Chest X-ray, AP view. Patient: 65 years old, sex M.
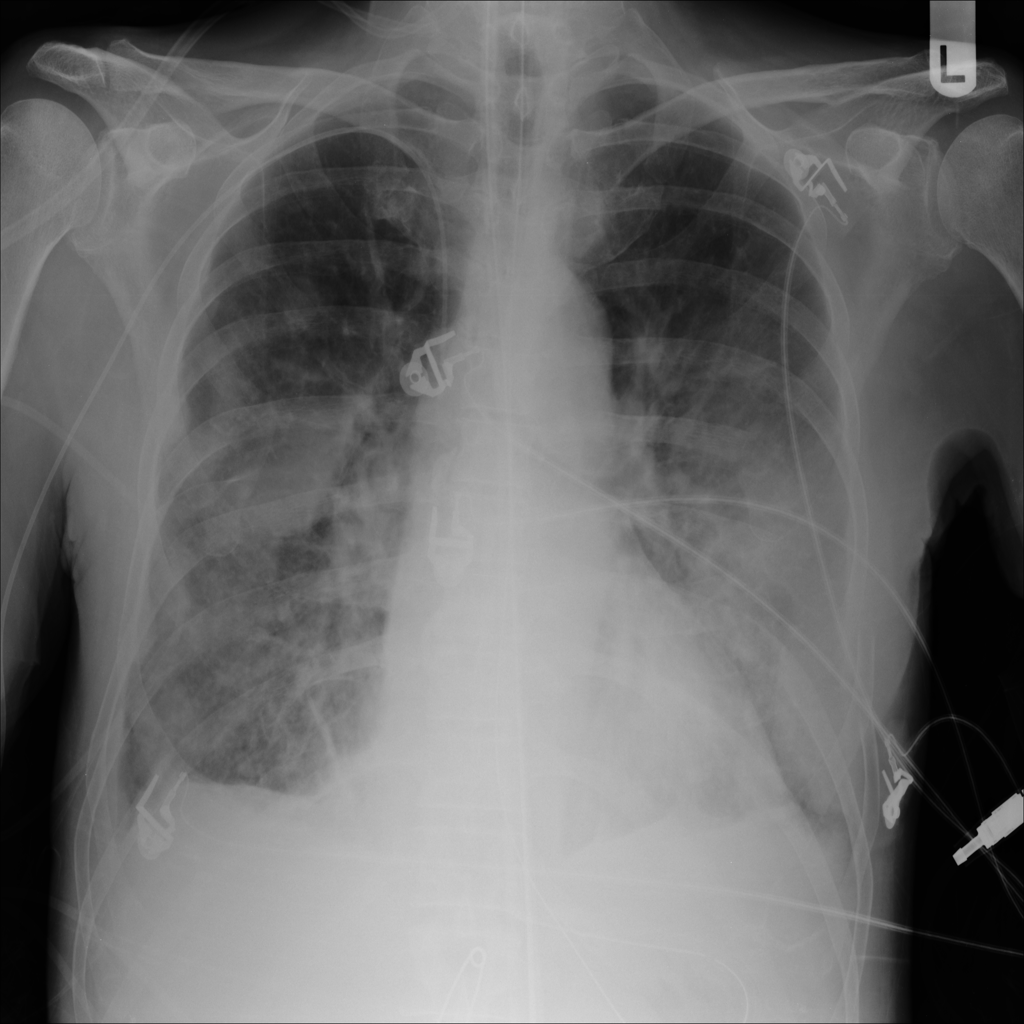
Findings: Consolidation, Mass